Field crop: maize
Growth stage: 2
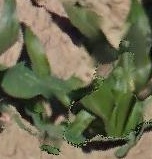
Species: maize